A scalogram of one vibration snapshot from a rotating bearing is shown, computed with a continuous wavelet transform. Determine the bearing's health state. Answer with exactly one of: normal, inner_race, outer_race, ball.
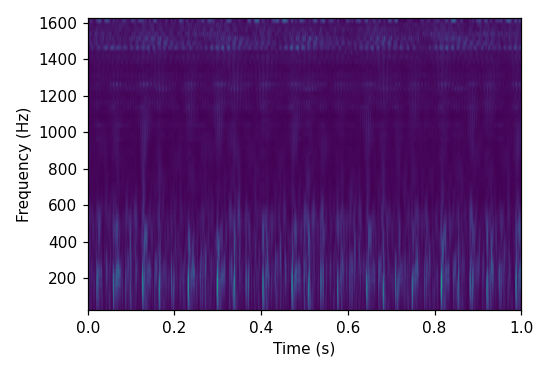
Answer: outer_race